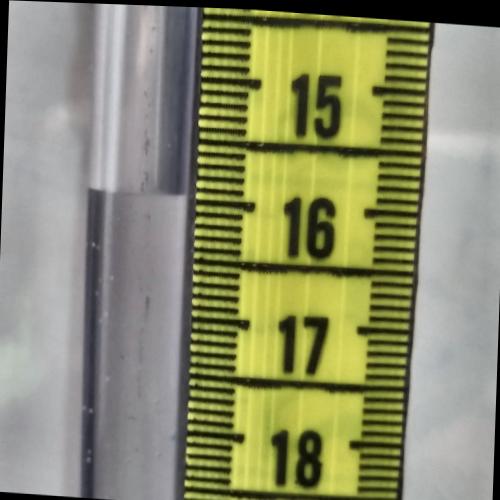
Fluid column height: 15.9 cm